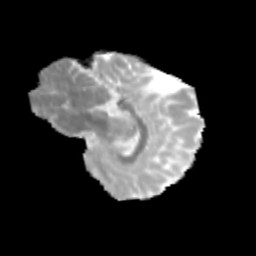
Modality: MD
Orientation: sagittal
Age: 14
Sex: female
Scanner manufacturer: siemens
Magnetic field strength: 3 T
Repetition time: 3.8 s
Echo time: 0.07 s